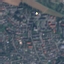
Land use / land cover: Residential